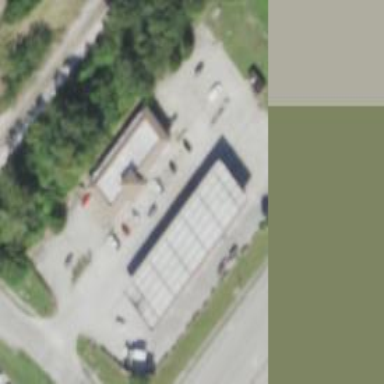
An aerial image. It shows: Fuel station.